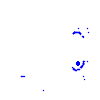
Particle: kaon